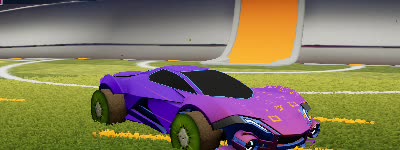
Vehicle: werewolf